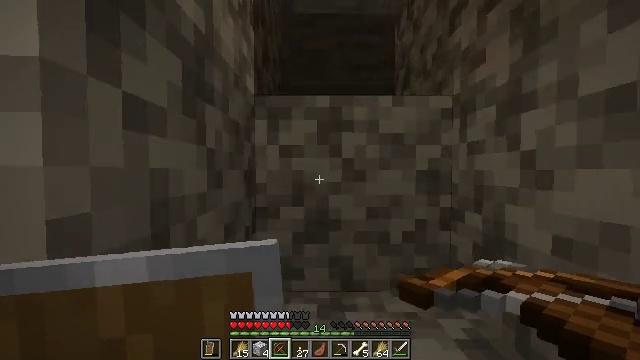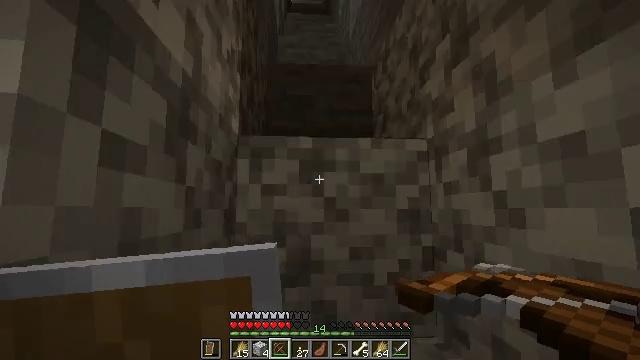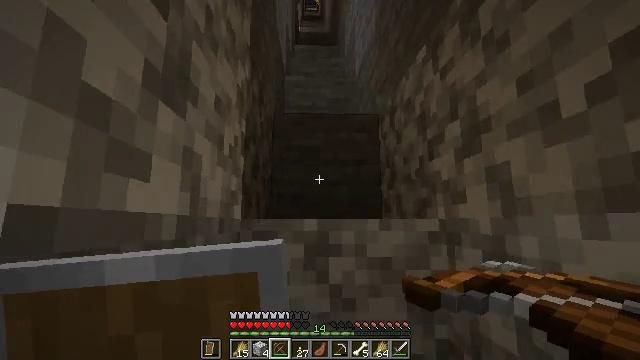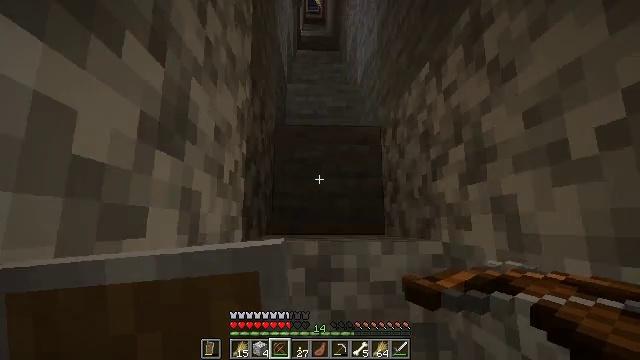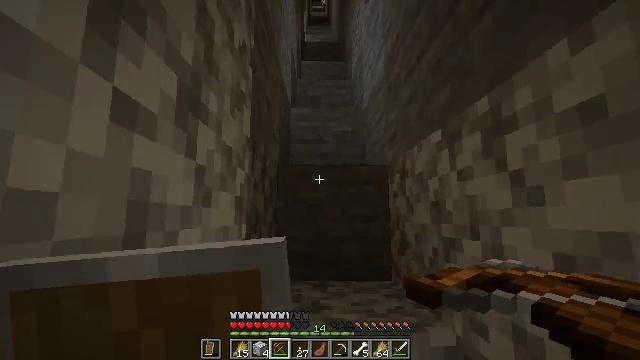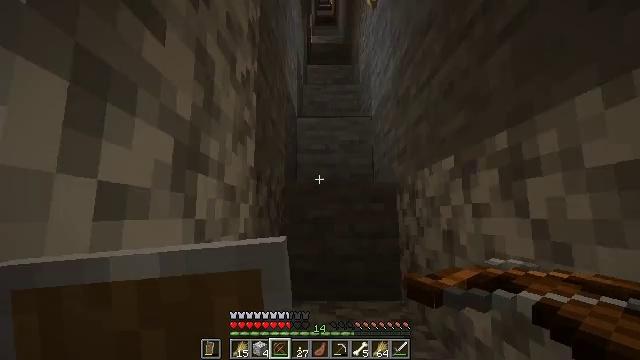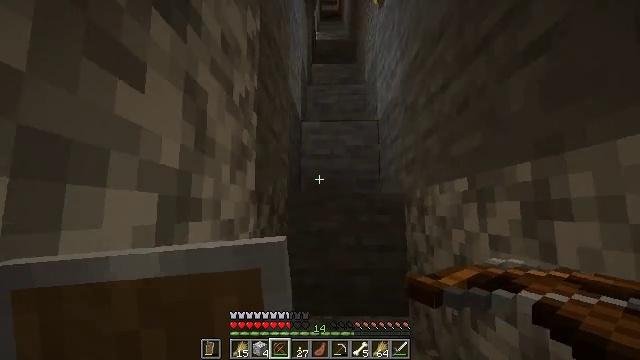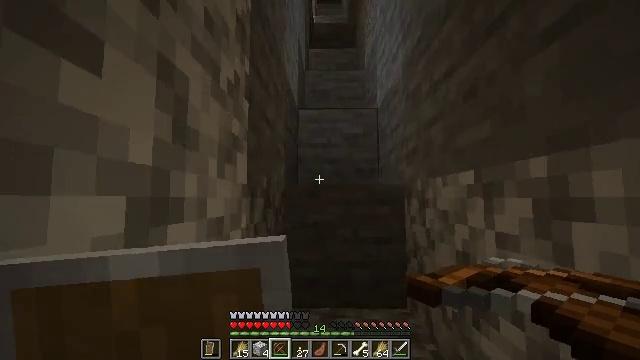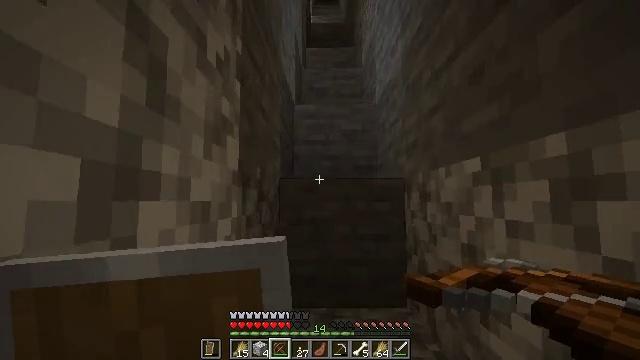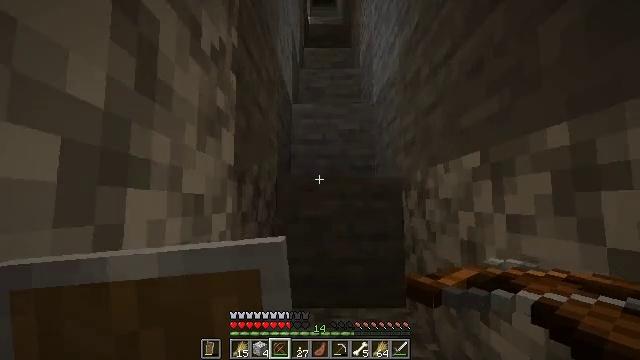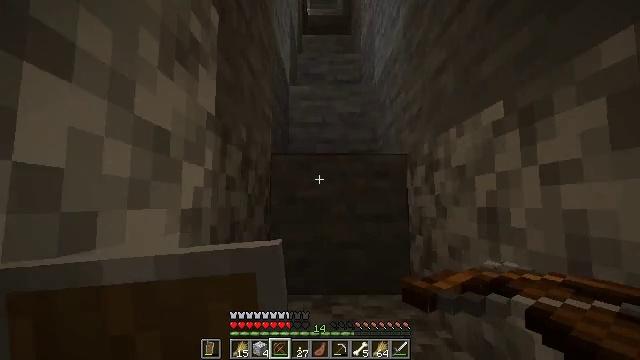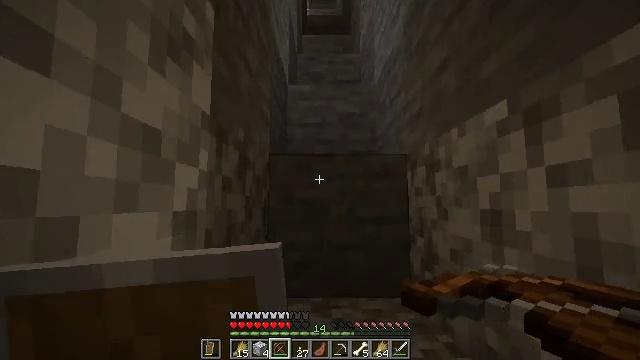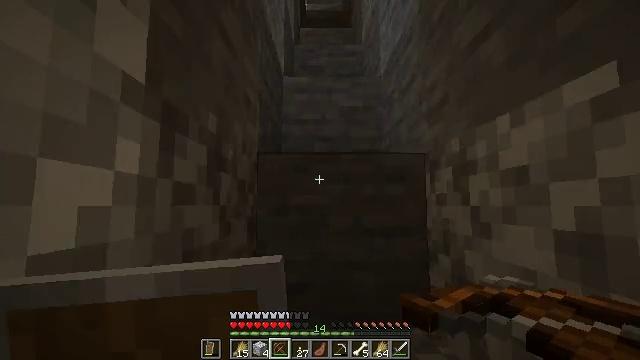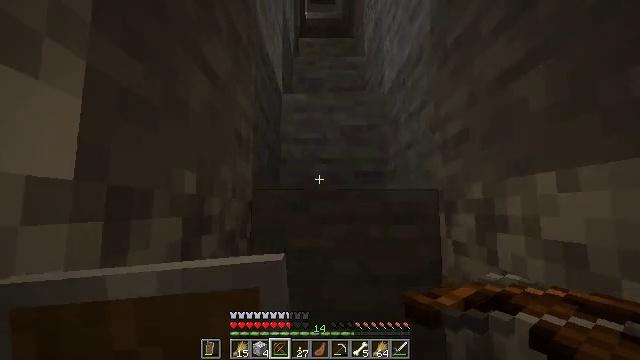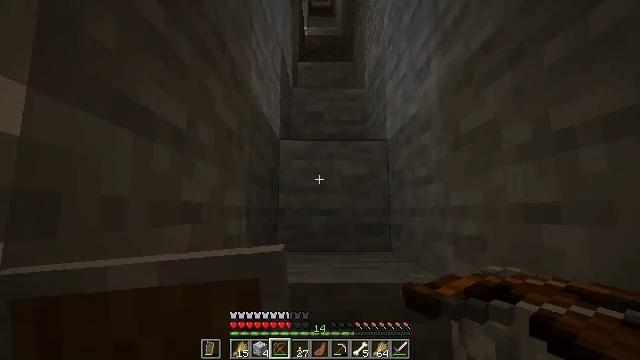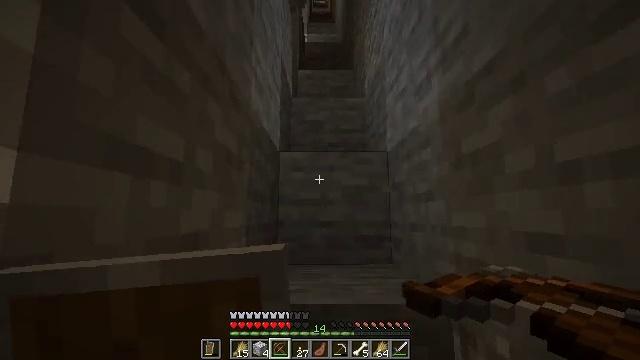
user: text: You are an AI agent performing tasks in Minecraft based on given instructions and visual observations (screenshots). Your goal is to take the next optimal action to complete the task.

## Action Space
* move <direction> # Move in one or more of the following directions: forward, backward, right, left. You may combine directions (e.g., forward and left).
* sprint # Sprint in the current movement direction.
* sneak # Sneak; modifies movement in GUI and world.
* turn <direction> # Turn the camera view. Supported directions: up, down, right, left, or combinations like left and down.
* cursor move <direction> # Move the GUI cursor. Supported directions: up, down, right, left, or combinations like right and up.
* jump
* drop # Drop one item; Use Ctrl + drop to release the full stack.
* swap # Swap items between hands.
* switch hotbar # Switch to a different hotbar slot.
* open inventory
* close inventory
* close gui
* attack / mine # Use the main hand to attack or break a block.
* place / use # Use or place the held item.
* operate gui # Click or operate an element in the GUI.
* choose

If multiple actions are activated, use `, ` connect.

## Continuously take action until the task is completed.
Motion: motion action
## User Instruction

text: Craft a gold ingot.
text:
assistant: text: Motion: move forward, turn right and up
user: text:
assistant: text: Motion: move forward, turn left and up, jump
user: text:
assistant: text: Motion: move forward, jump
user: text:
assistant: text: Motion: move forward, turn left and down, jump
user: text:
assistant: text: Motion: move forward, turn left, jump
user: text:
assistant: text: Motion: move forward, turn left and down, jump
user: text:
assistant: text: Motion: move forward, turn down
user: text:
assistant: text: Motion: move forward
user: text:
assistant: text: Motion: move forward
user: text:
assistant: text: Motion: move forward
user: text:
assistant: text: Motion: move forward
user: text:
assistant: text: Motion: move forward
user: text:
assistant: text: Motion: move forward, jump
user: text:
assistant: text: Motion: move forward, jump
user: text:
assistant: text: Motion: move forward, jump
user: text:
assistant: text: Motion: move forward, jump
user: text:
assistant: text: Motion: move forward
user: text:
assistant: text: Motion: move forward
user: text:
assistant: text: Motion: move forward
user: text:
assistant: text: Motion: move forward
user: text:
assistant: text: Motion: move forward
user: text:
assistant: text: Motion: move forward
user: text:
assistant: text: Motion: move forward, jump
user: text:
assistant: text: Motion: move forward, jump
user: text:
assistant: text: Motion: move forward, jump
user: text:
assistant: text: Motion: move forward, jump
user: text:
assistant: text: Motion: move forward, jump
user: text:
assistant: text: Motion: move forward, jump
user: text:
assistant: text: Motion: move forward
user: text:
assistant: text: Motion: move forward